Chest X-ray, AP view. Patient: 66 years old, sex F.
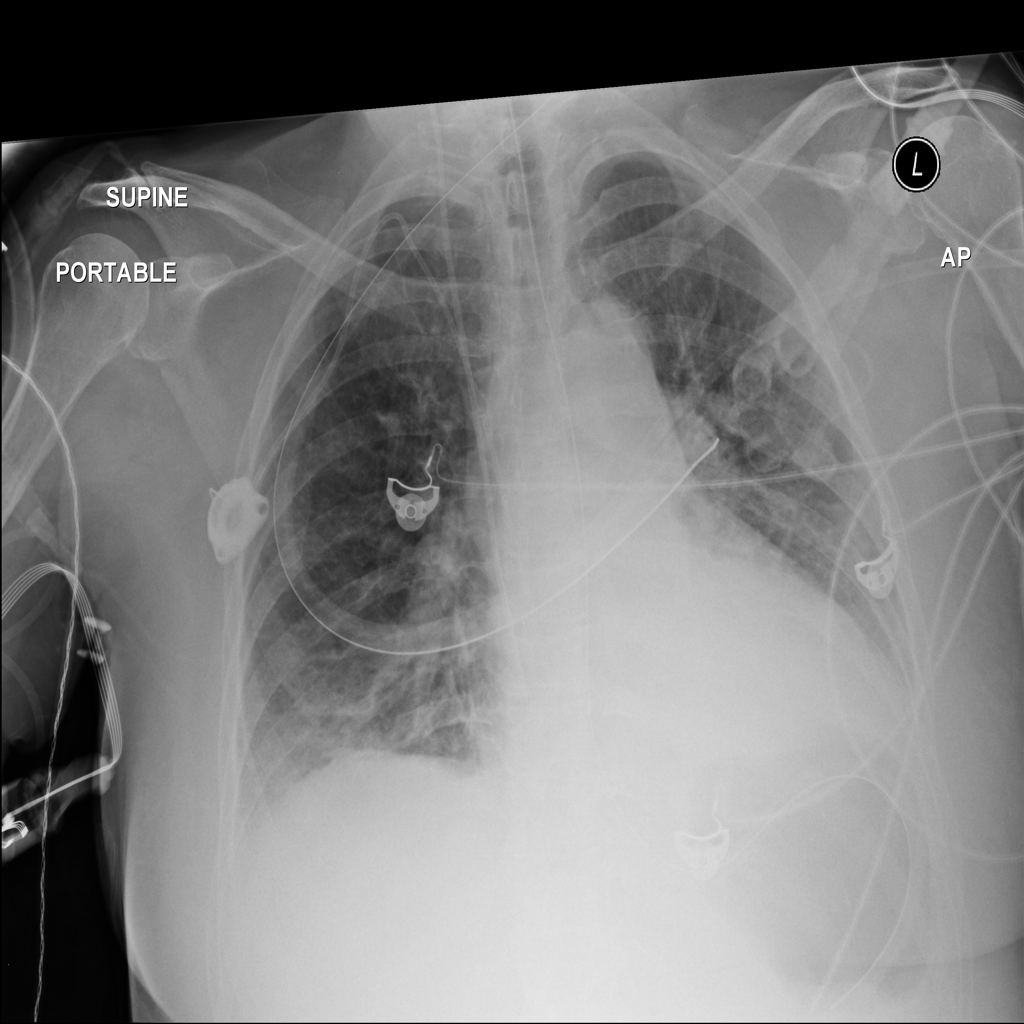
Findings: Atelectasis, Cardiomegaly, Effusion